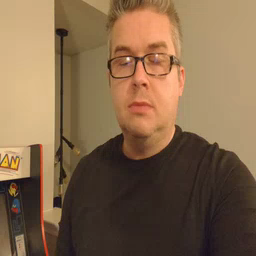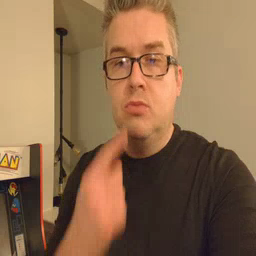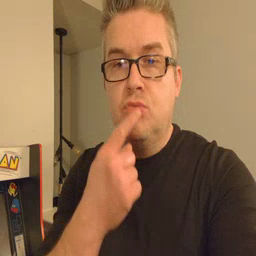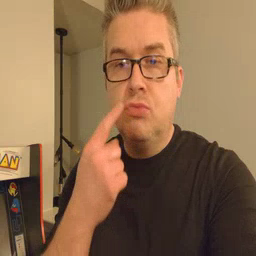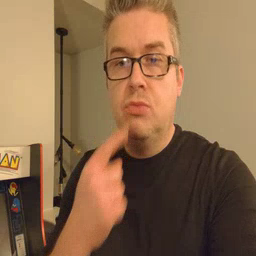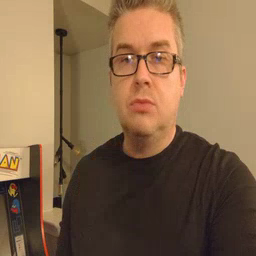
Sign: lips